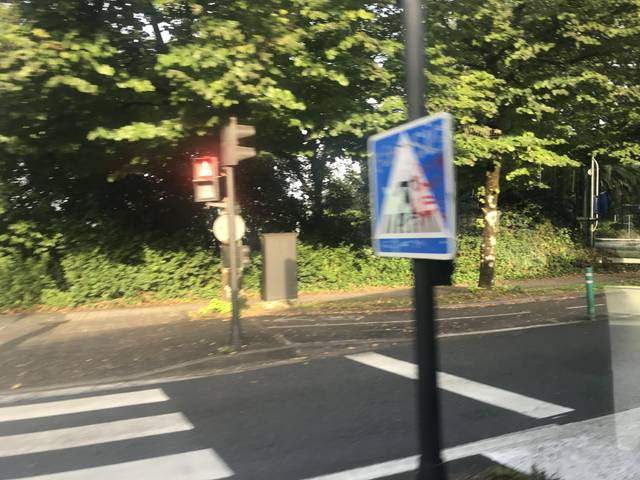
Region: Spain
Coordinates: 43.301, -1.99